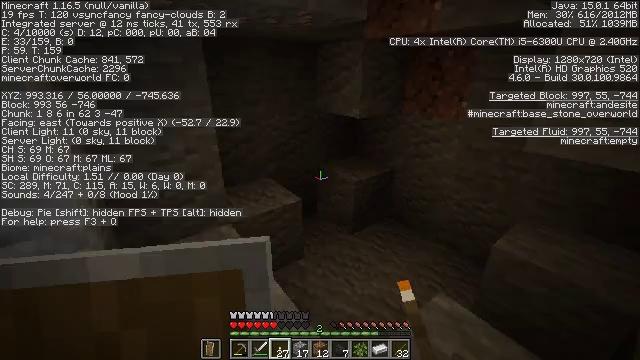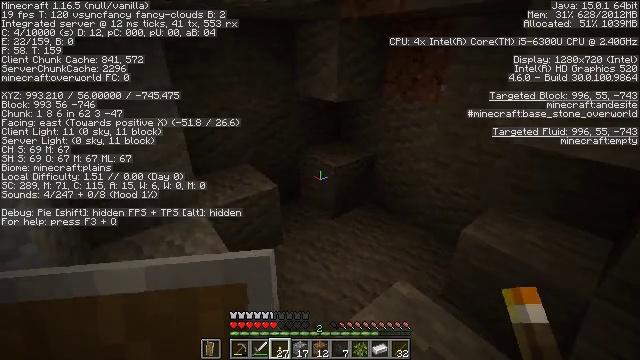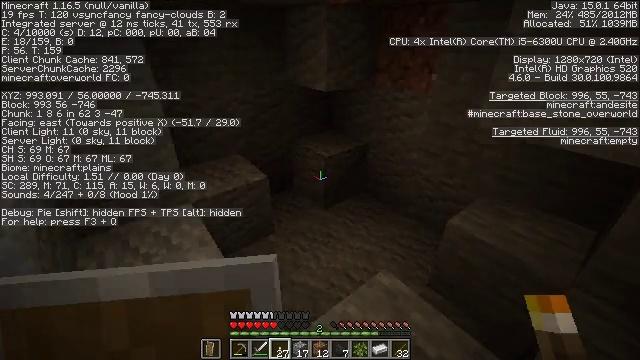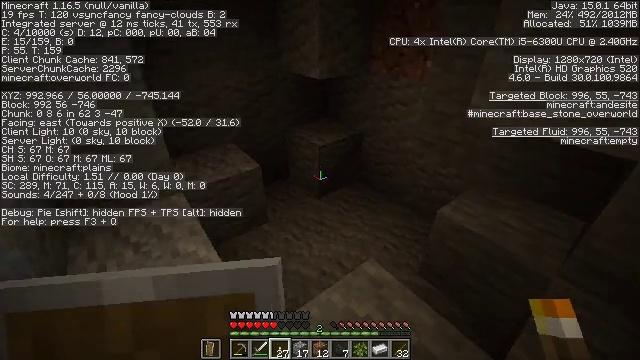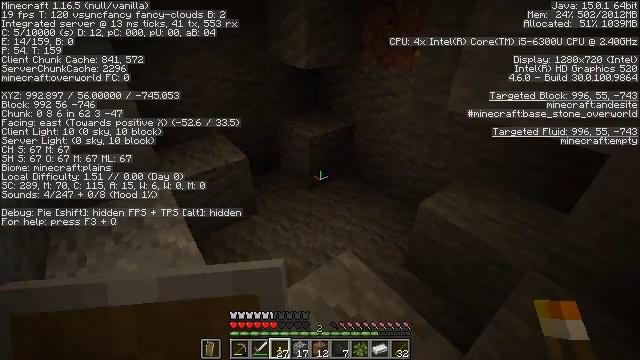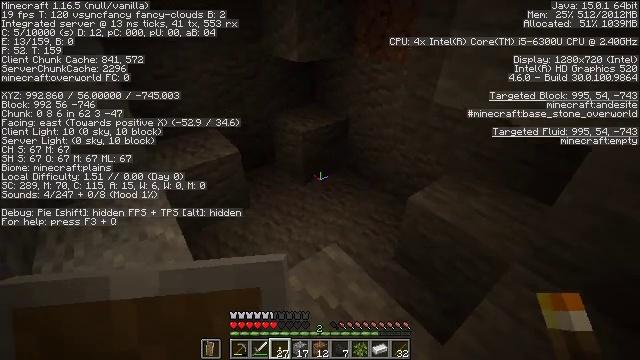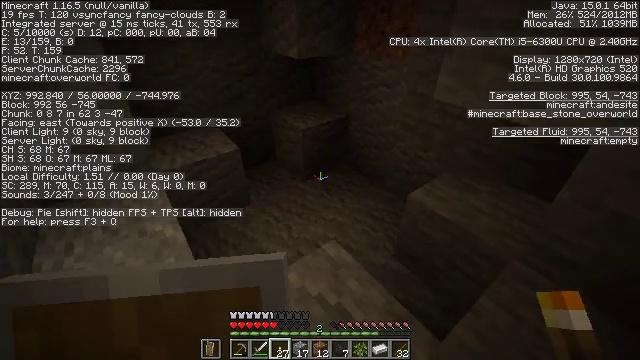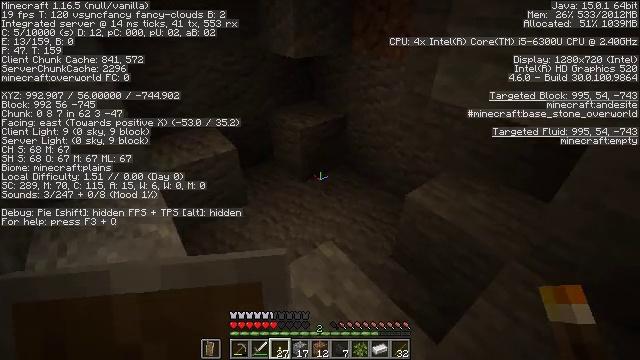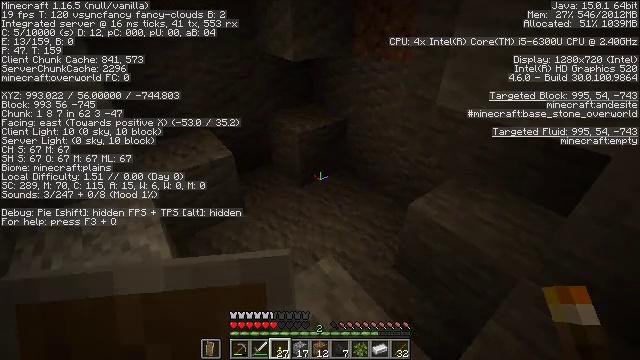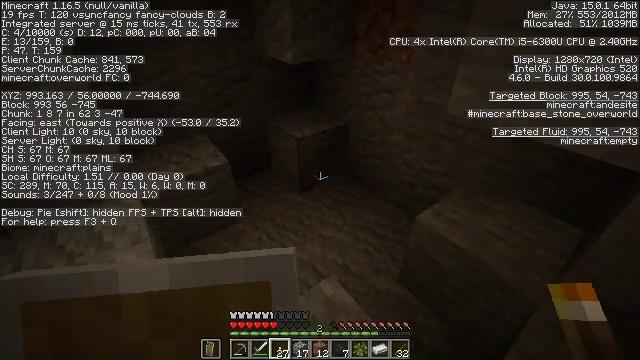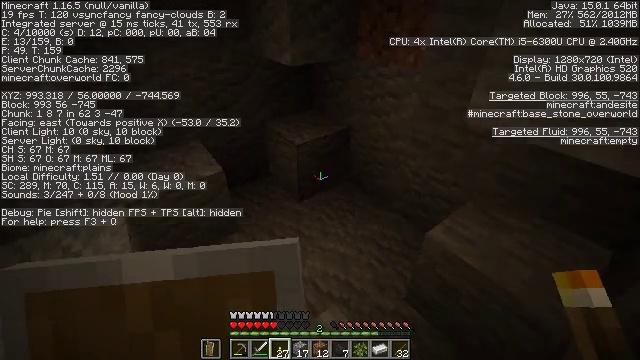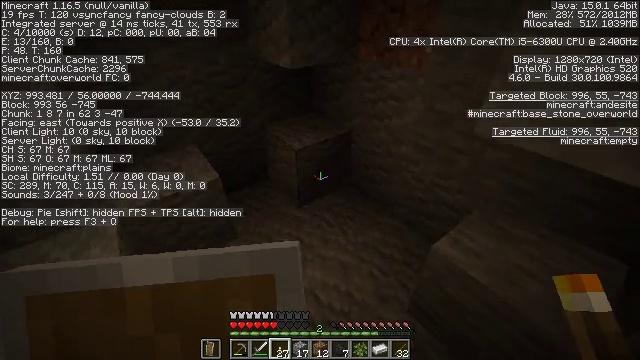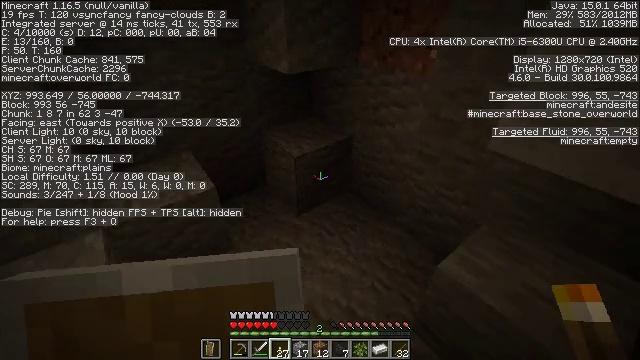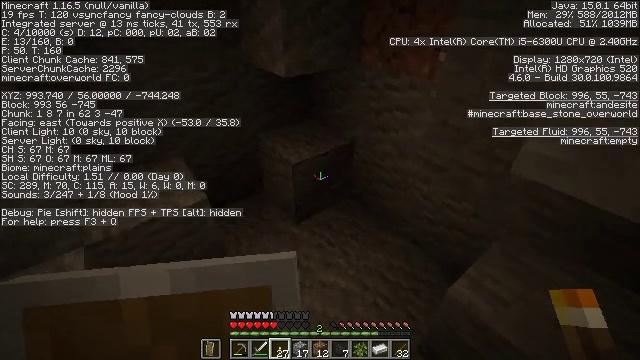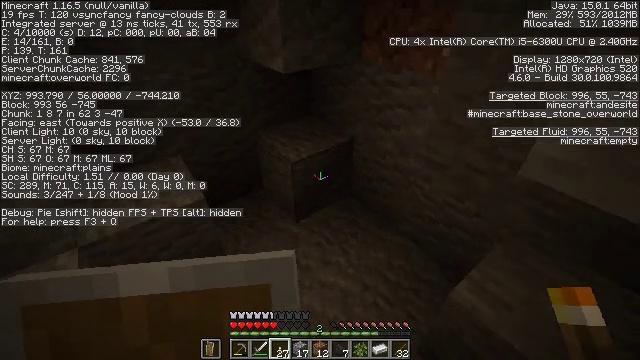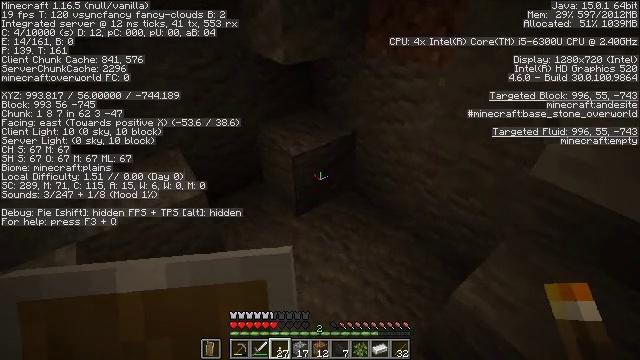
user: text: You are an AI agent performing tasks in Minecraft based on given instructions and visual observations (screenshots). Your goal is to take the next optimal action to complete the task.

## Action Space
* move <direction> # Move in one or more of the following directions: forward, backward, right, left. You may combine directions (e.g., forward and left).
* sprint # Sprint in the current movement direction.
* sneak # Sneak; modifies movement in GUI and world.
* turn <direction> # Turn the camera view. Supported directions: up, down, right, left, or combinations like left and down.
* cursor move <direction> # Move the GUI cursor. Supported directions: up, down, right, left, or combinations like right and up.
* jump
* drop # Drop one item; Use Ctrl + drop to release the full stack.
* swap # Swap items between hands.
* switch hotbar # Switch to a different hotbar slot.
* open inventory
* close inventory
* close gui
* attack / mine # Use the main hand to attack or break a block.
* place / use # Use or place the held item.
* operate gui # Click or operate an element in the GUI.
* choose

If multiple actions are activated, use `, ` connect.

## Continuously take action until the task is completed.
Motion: motion action
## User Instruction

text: Gather andesite blocks.
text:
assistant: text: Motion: move right, turn down
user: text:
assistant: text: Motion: move right, turn down
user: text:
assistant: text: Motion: move right, turn down
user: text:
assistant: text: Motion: turn down
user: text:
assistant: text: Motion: turn down
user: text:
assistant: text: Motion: no_op
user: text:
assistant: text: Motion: move forward
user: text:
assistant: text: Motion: move forward
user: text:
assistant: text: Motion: move forward
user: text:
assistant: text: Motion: move forward
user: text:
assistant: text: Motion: move forward
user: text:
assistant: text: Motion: move forward
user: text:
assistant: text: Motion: no_op
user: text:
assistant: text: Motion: turn down
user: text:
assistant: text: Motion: turn down
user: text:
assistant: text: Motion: turn left and down
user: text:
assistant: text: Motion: turn left
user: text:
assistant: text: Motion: turn left
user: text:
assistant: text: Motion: turn left
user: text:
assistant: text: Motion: turn left
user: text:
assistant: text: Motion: no_op
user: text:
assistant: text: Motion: turn left
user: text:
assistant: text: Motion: turn left
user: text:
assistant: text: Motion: no_op
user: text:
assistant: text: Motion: no_op
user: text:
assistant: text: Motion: switch to hotbar 1
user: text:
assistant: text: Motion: switch to hotbar 1
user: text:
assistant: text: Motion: switch to hotbar 1
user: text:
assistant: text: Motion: turn down
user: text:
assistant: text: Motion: turn down